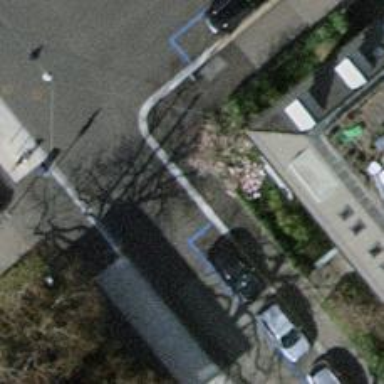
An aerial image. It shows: Kerb serving as barrier.